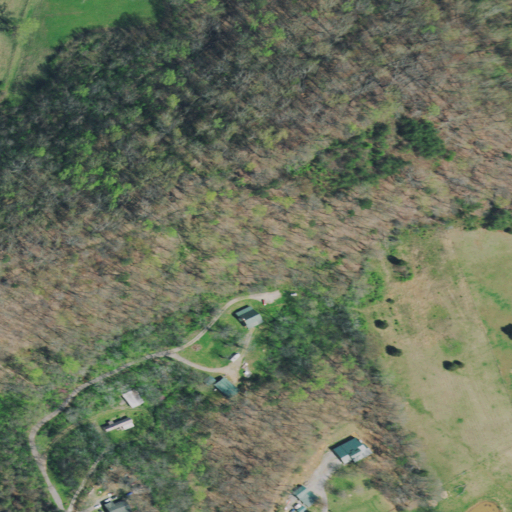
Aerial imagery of mountain in Tennessee named Brickyard Mountain containing deciduous forest, pasture, open development, mixed forest, low intensity development, and evergreen forest